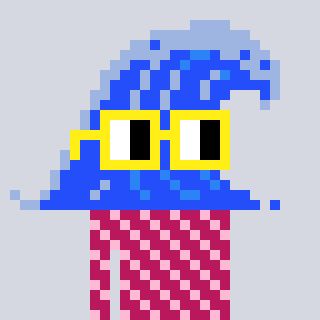
a pixel art character with square yellow glasses, a wave-shaped head and a darkpink-colored body on a cool background